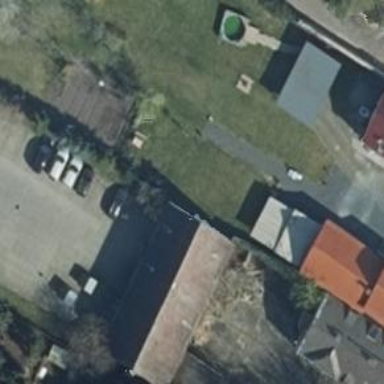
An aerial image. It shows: Shed building.